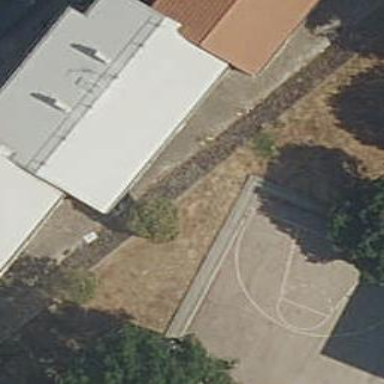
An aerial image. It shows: Basketball court in the leisure land pitch.